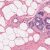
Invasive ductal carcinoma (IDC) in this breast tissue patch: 0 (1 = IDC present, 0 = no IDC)